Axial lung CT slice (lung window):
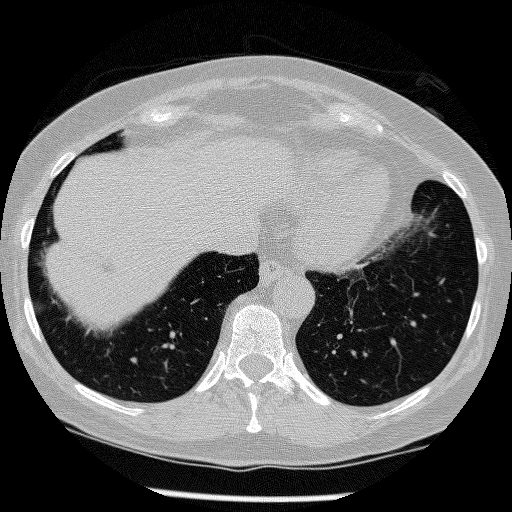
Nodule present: no